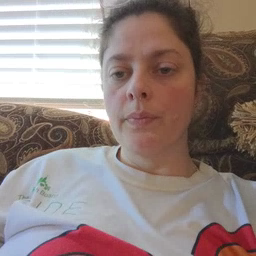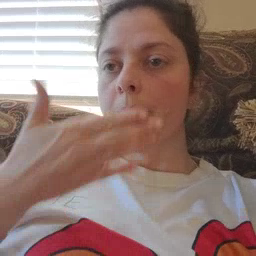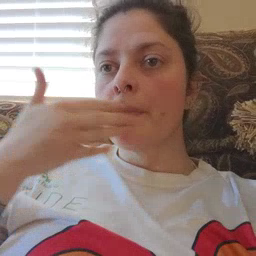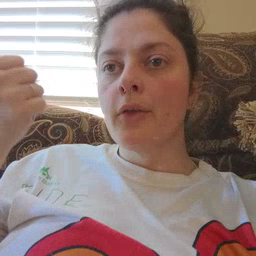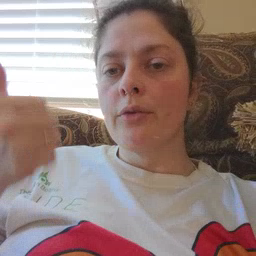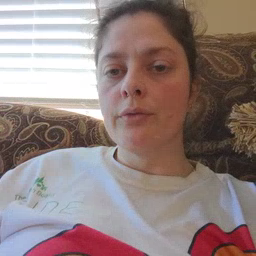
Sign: better